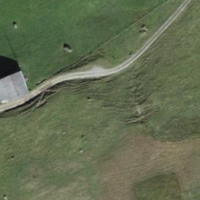
EUNIS habitat code: 23
Species observed at this site:
Filipendula ulmaria